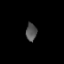
Tissue: lung
Cell type: Endothelial cells
Senescence score: 0.2419
Nuclear area (px): 189
Mean DAPI intensity: 82.683